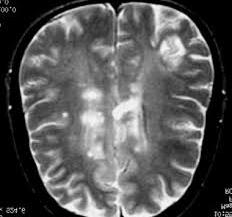
Label: notumor